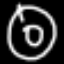
Label: donut